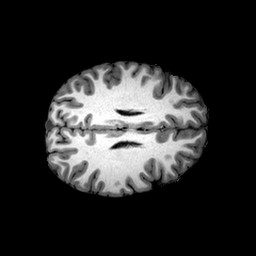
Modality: T1w
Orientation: axial